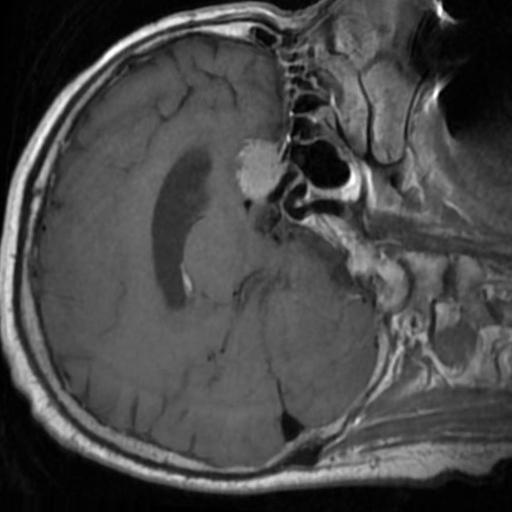
Label: brain_tumor